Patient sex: F
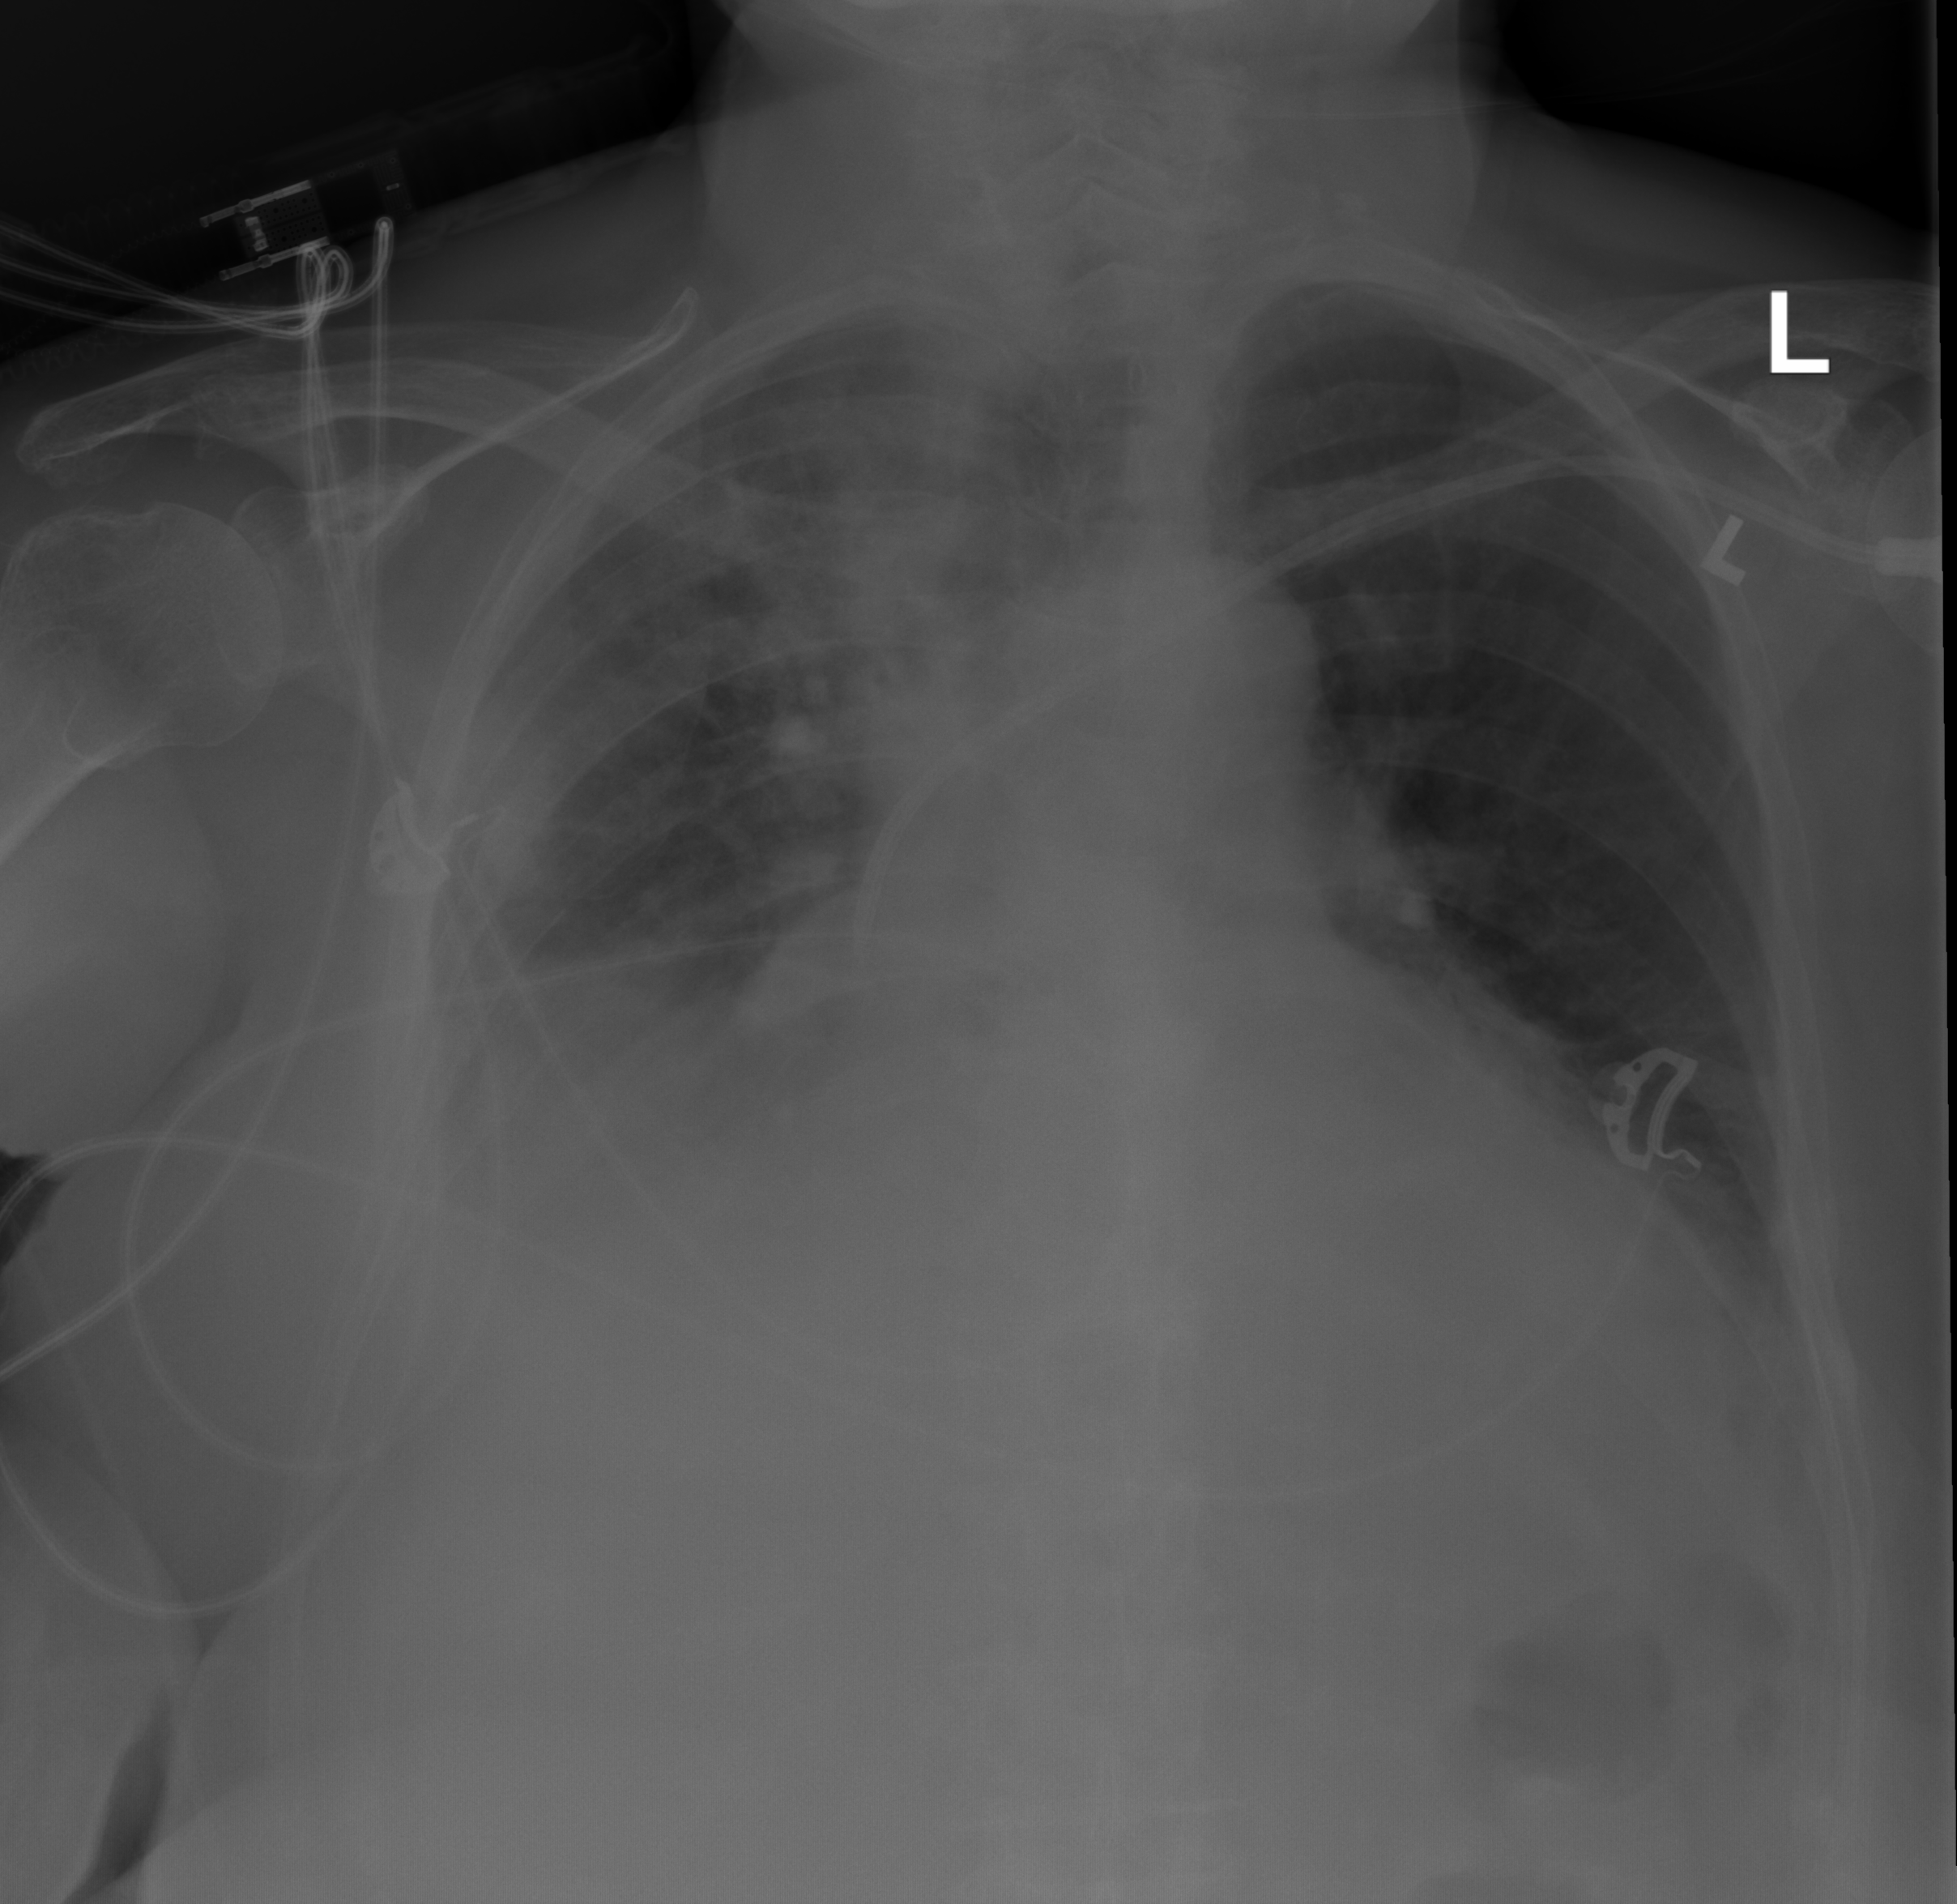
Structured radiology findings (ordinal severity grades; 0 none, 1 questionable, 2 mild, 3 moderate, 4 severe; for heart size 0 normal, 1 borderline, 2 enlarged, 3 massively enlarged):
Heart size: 2
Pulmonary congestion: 1
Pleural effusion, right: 2
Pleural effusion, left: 2
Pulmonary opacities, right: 2
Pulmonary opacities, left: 0
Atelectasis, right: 2
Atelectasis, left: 0